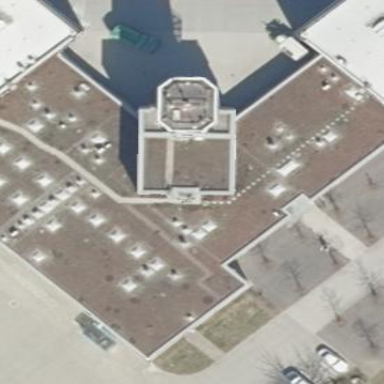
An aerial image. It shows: Terminal building with flat gray roof.